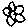
Label: flower